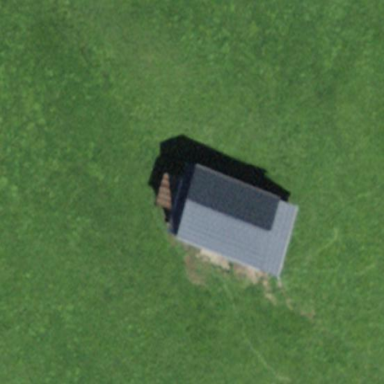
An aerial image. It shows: Rural barn.